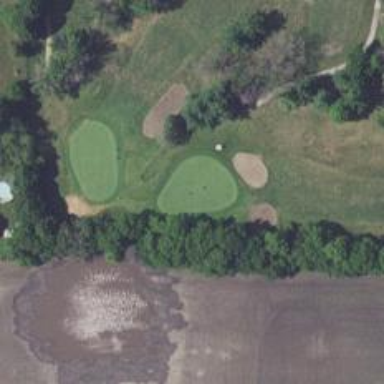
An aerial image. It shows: Golf hole.